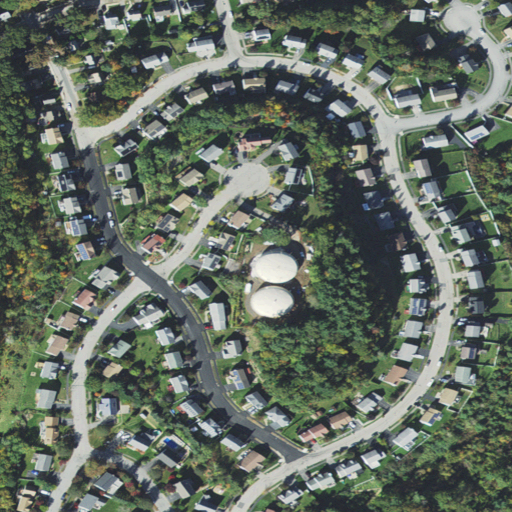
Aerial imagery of mountain in Massachusetts named Indian Hill containing medium intensity development, low intensity development, open development, and high intensity development